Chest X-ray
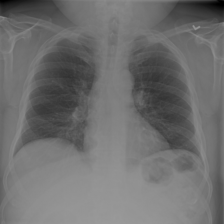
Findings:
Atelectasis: negative
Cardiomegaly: negative
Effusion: negative
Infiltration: negative
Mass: negative
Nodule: negative
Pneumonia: negative
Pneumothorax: negative
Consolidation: negative
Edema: negative
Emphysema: negative
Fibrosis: negative
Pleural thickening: negative
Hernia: negative